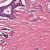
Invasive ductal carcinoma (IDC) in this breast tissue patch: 1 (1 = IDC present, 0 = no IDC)